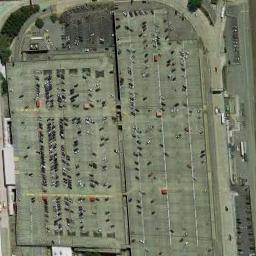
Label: parking_lot